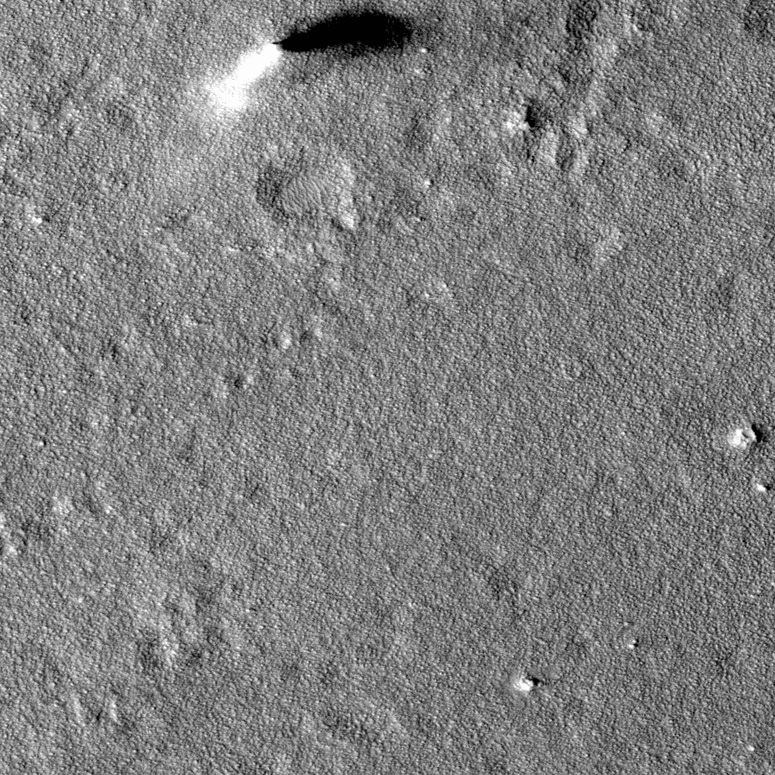
Label: dustdevil